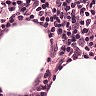
Metastatic tissue present: no